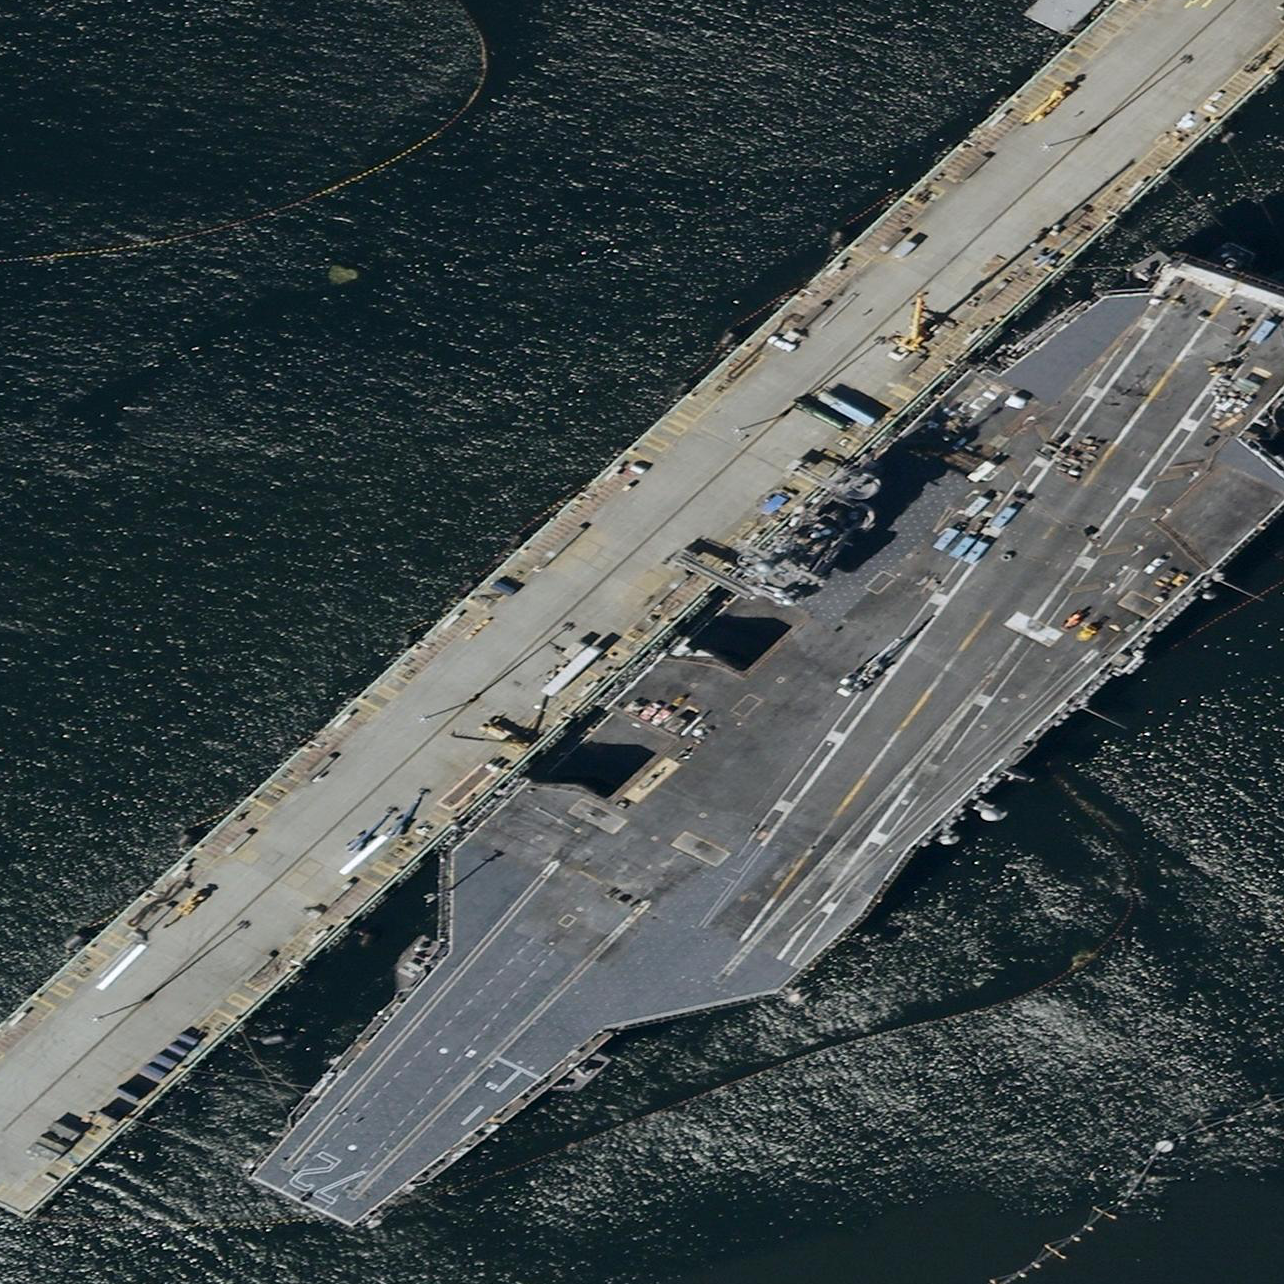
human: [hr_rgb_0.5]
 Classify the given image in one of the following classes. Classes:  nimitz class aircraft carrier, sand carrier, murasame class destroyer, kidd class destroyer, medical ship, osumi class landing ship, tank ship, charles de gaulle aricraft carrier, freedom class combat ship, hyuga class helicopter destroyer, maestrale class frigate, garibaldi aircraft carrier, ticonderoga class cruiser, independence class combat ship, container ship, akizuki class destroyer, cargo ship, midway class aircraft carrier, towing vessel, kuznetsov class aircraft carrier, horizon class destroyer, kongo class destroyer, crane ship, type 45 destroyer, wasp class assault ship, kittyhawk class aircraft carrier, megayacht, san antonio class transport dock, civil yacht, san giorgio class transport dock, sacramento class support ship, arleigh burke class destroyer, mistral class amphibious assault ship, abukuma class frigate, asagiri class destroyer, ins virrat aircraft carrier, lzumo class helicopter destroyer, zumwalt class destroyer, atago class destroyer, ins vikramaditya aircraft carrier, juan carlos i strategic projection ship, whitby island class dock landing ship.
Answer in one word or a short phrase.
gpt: Nimitz class aircraft carrier